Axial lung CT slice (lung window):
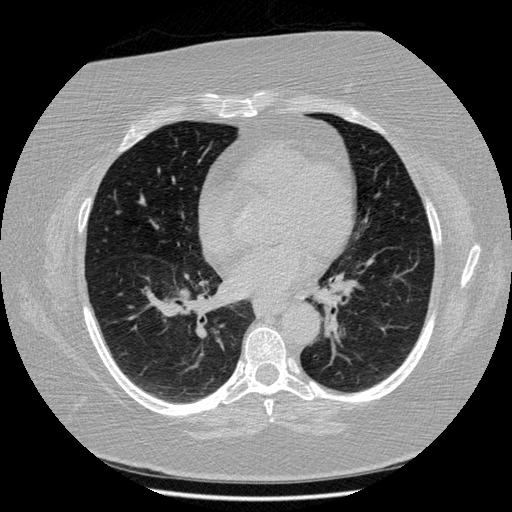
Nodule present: no